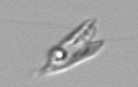
Label: Chrysochromulina_lanceolata